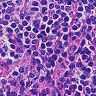
Metastatic tissue present: no